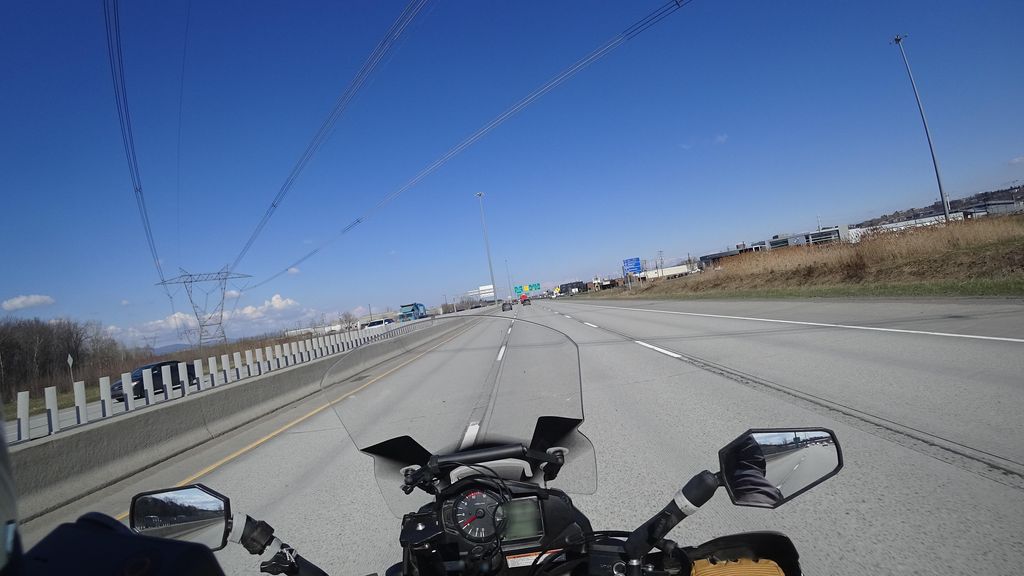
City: quebec_city